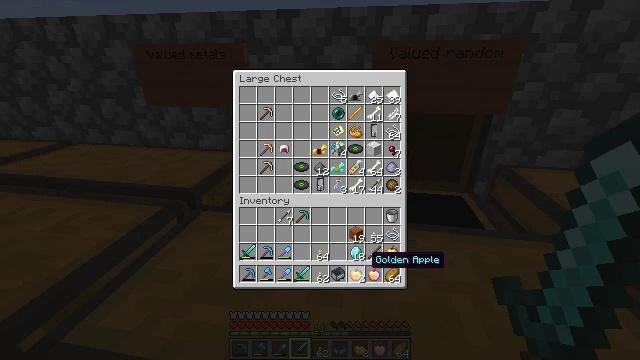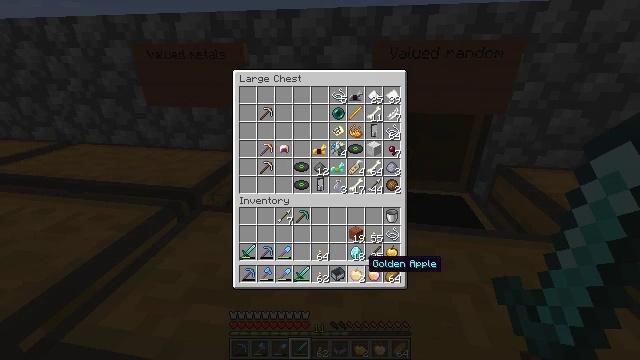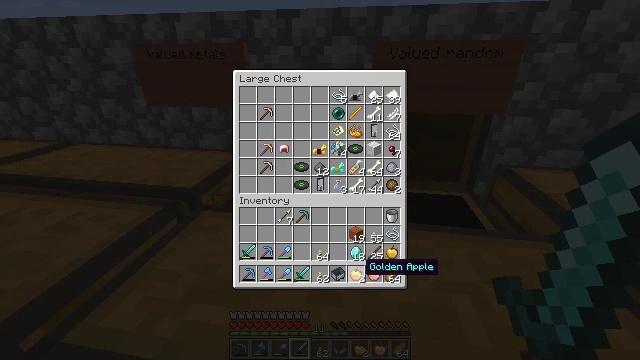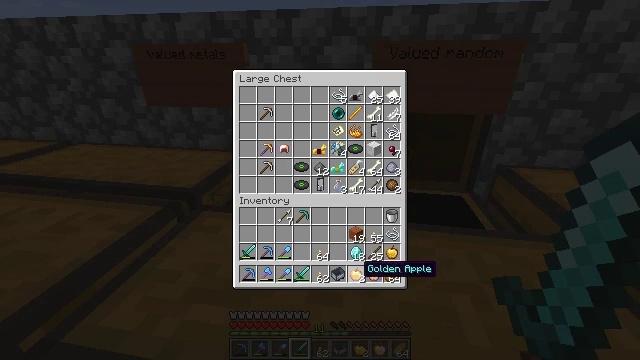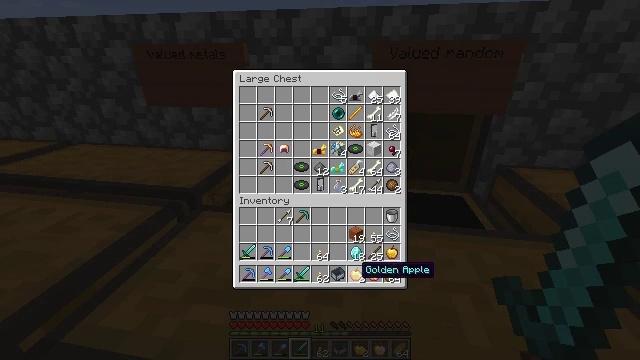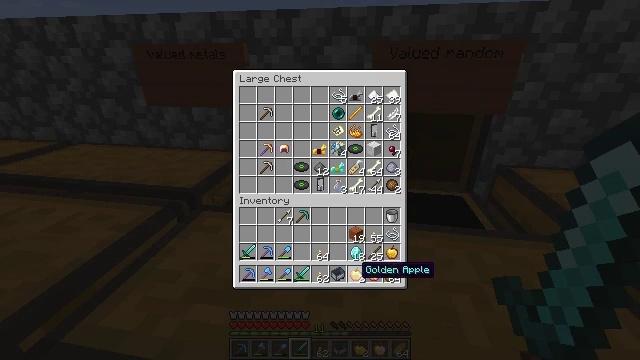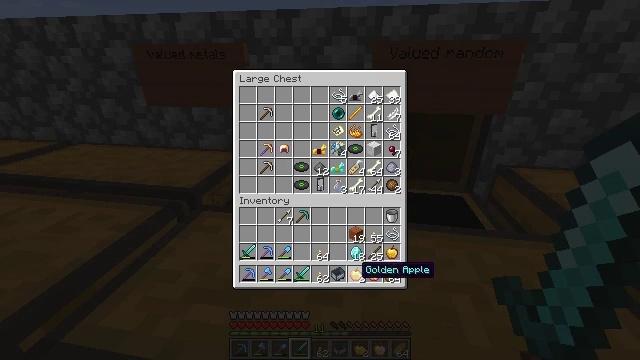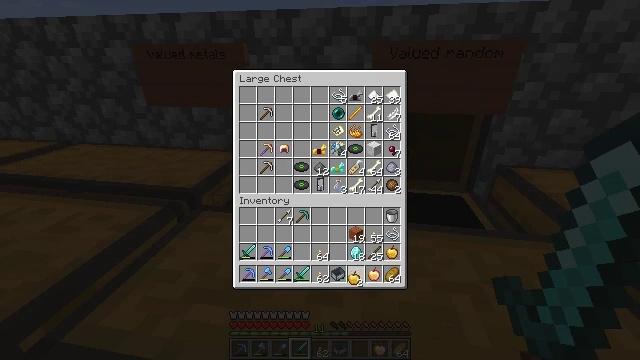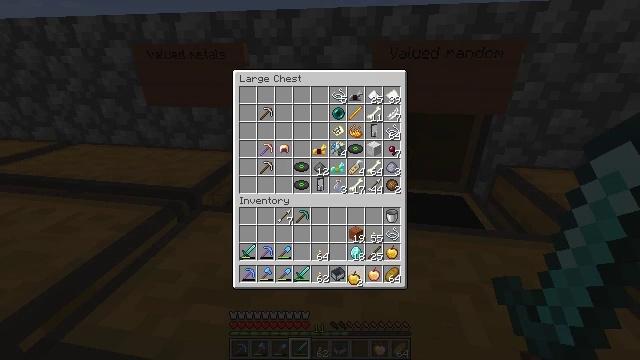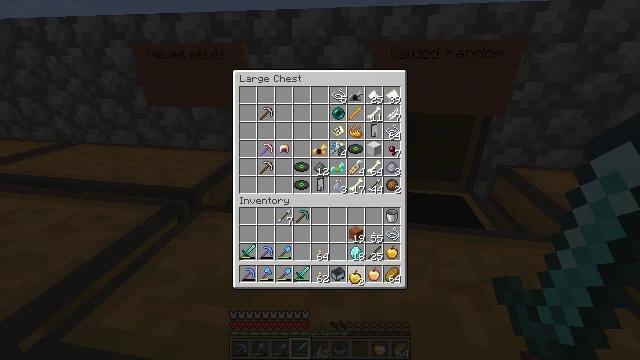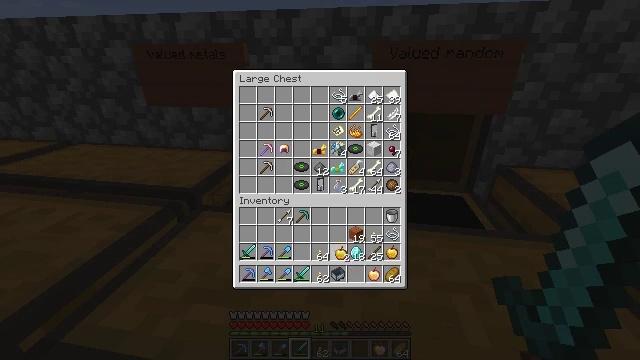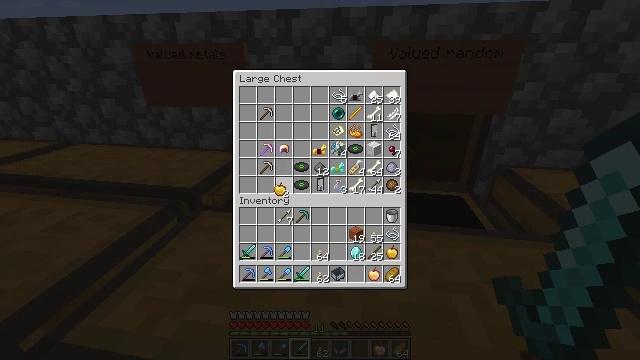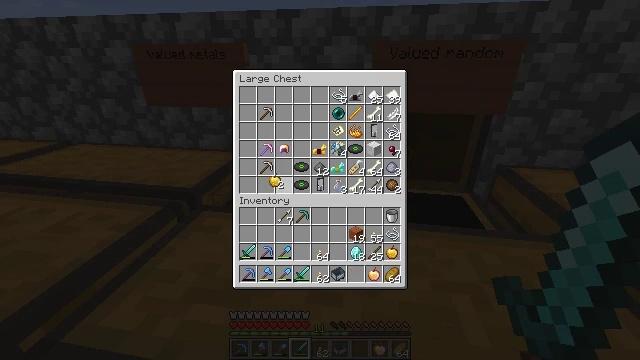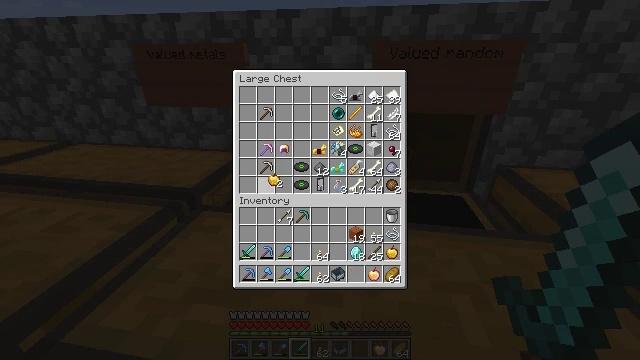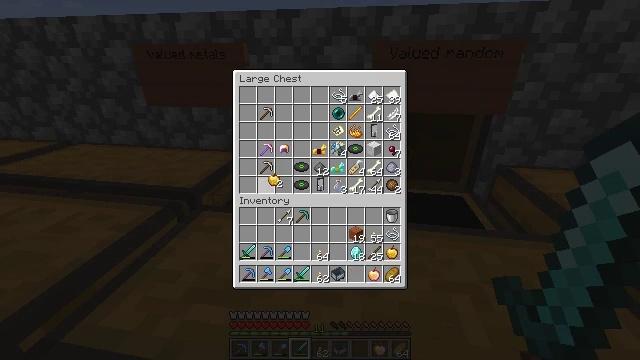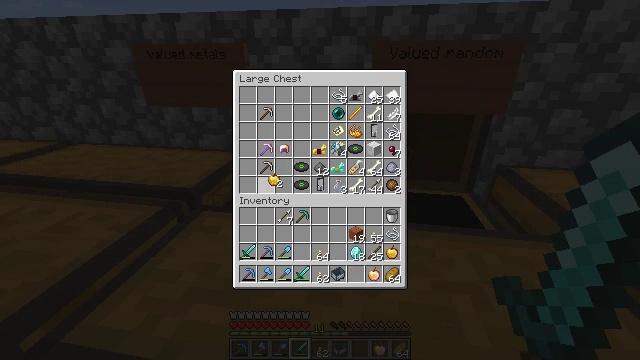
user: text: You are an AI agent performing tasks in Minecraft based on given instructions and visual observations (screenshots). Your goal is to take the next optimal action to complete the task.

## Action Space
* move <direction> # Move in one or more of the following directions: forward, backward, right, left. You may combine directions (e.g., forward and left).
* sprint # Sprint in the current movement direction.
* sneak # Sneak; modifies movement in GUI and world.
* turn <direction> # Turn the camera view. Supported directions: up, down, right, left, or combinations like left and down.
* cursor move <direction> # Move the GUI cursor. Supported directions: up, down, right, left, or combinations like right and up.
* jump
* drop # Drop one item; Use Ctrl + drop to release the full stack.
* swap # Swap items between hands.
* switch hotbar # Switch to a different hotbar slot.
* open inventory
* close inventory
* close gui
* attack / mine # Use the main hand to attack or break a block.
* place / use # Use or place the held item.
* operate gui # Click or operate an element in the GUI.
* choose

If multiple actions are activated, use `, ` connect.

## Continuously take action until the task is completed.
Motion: motion action
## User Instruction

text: Craft a diamond shovel with materials at the crafting table.
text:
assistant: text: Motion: no_op
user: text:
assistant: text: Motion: no_op
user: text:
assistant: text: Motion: no_op
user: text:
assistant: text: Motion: no_op
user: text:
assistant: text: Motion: no_op
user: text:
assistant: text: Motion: no_op
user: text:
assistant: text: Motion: operate gui
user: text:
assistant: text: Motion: operate gui
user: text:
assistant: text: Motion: operate gui
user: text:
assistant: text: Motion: cursor move left and up
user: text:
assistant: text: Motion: cursor move left and up
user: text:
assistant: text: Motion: cursor move up
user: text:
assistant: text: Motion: no_op
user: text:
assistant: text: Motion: no_op
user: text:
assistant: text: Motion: no_op
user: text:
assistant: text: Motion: no_op
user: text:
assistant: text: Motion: no_op
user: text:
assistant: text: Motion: no_op
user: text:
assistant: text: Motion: no_op
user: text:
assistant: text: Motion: no_op
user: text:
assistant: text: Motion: no_op
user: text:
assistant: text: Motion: no_op
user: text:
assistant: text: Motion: no_op
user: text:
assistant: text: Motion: no_op
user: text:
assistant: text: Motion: operate gui
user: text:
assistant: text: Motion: operate gui
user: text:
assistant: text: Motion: operate gui
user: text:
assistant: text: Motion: no_op
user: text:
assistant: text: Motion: no_op
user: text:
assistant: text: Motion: cursor move right